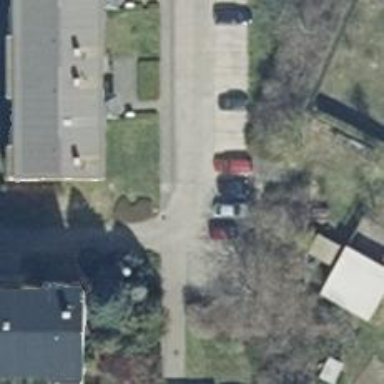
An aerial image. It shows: Paved living street.